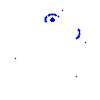
Particle: pion